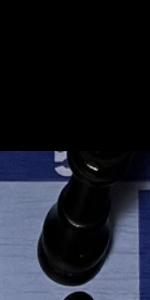
Label: King_Black